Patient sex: M
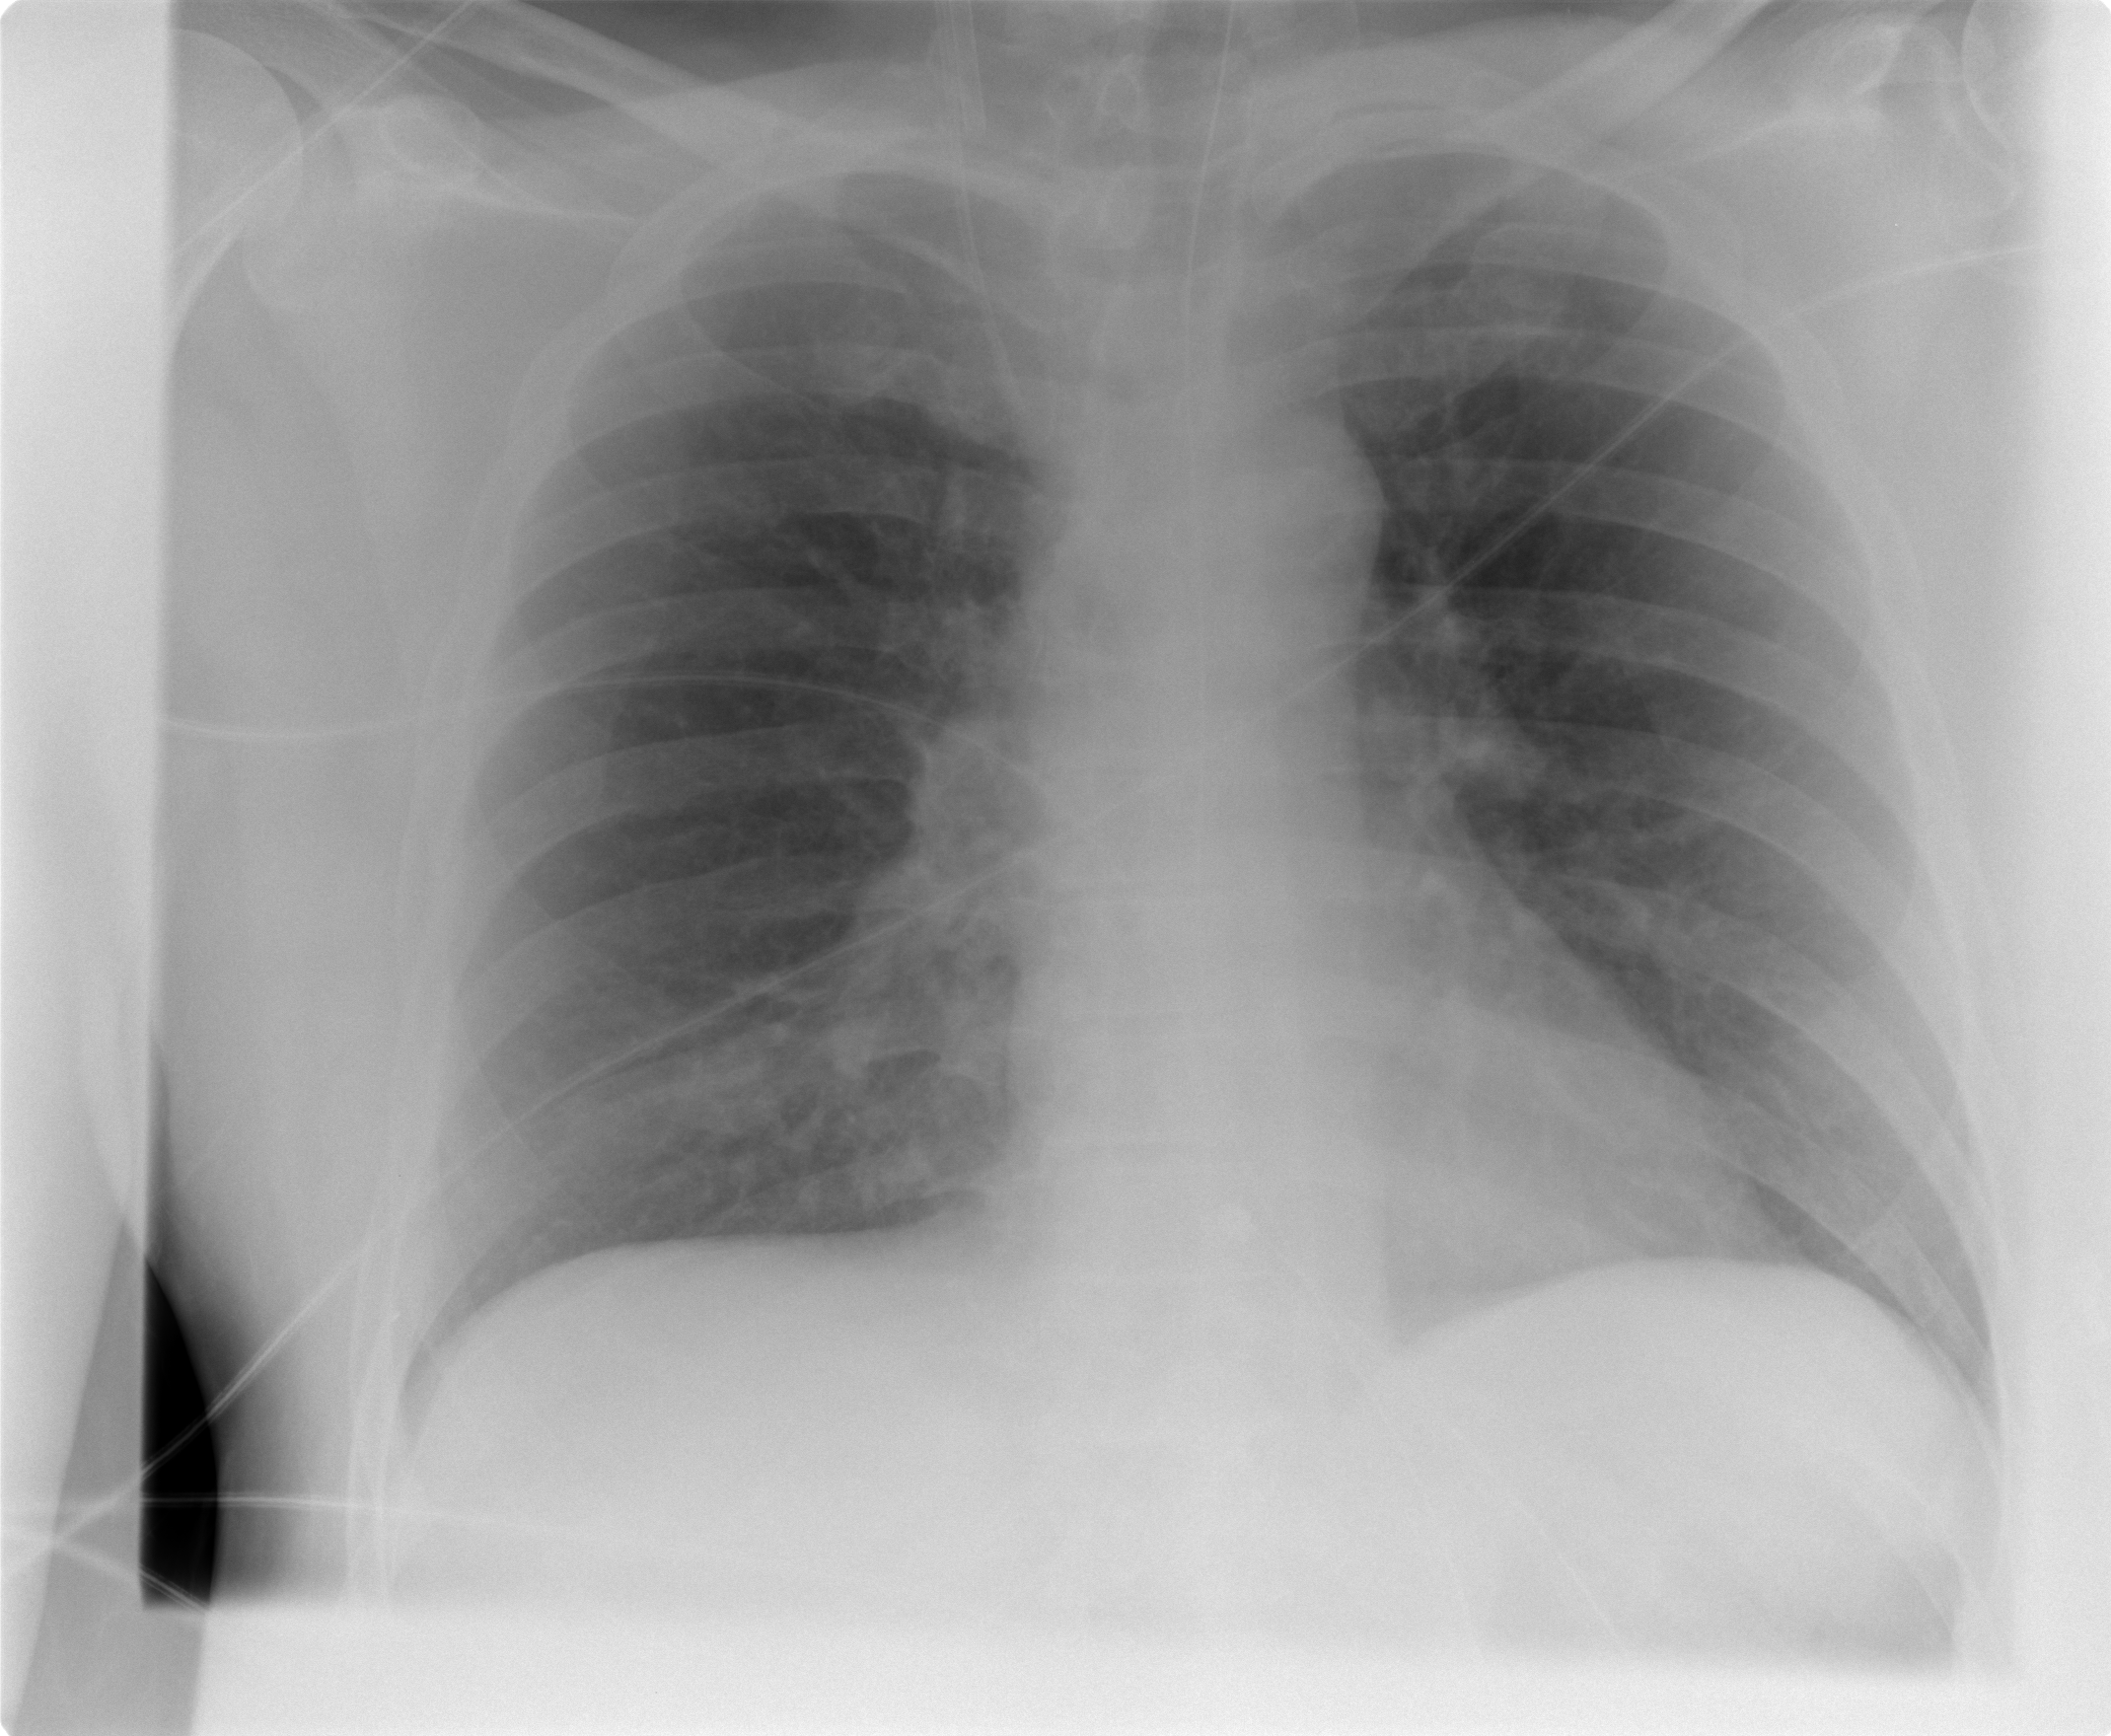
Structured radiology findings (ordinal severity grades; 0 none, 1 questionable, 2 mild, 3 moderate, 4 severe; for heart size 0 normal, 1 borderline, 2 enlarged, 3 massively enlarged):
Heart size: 0
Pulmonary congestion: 0
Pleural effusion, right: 0
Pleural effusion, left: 0
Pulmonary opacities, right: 2
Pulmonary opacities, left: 0
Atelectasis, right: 2
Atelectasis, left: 0